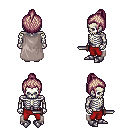
a pixel art fantasy rpg character, male body template, skeleton, gray cape, red pants, white blonde short topknot hairstyle, metal boots, dagger, four views (front, back, left, right), 2x2 character sprite sheet, small pixel art, hard edges, no anti-aliasing